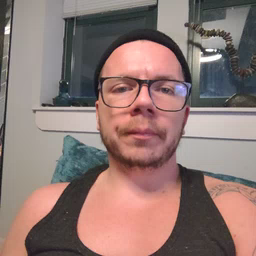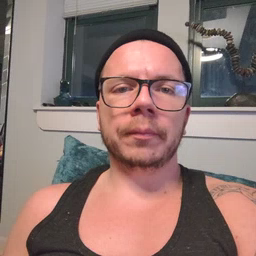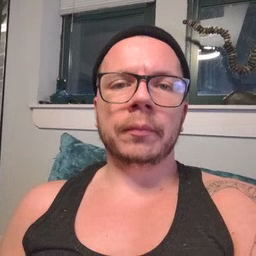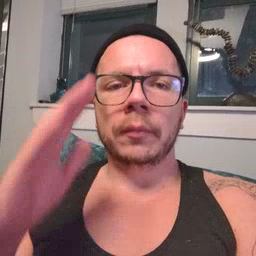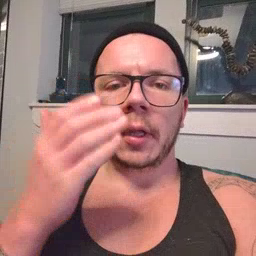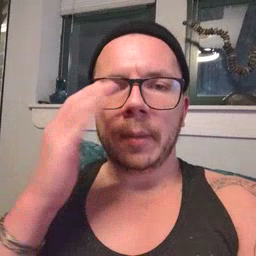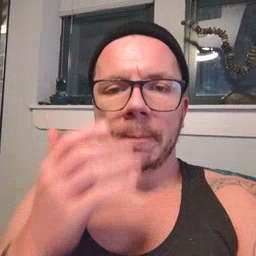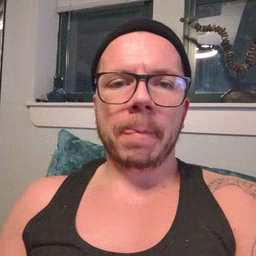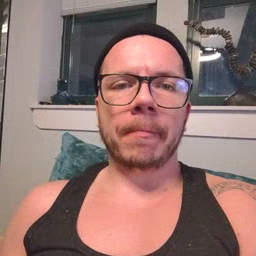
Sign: sleepy